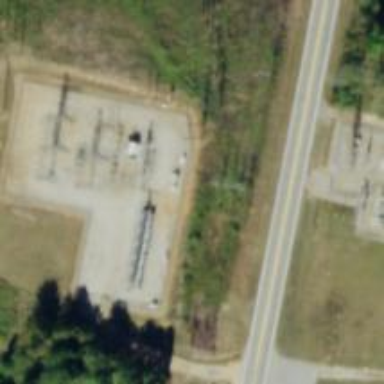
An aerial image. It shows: Distribution power substation secured by fence.